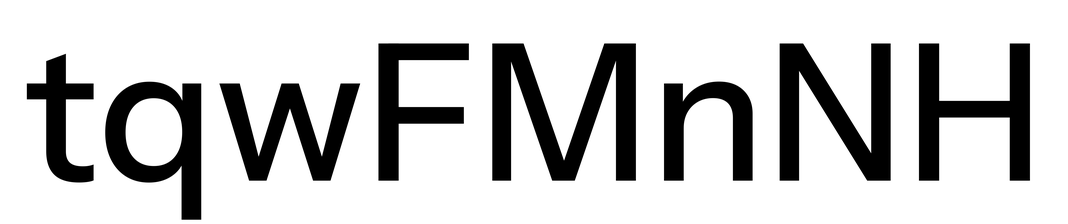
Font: InstrumentSans_Medium